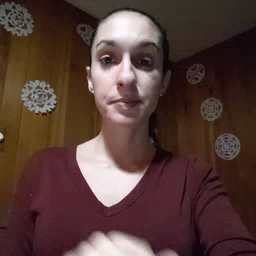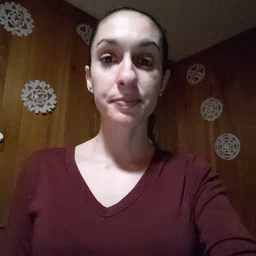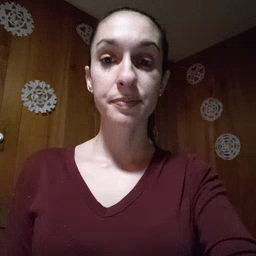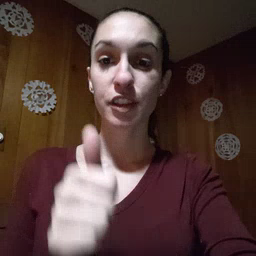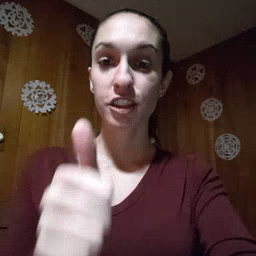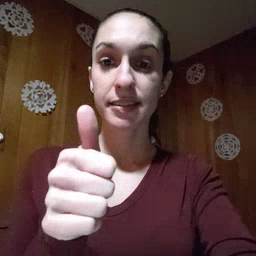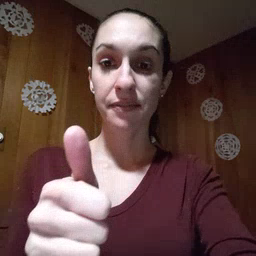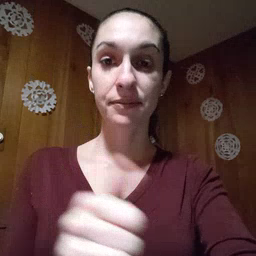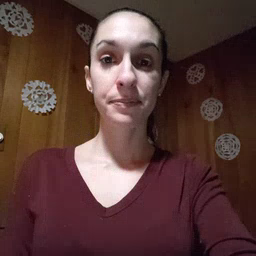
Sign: yourself